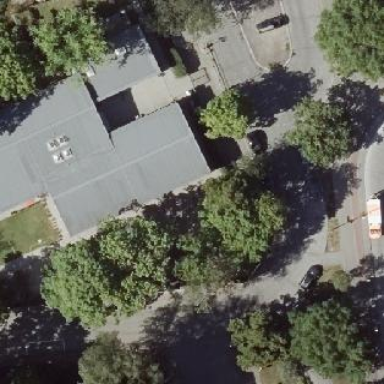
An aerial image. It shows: Kindergarten building.